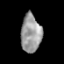
Tissue: prostate
Cell type: Epithelial cells
Senescence score: 0.3553
Nuclear area (px): 750
Mean DAPI intensity: 154.721